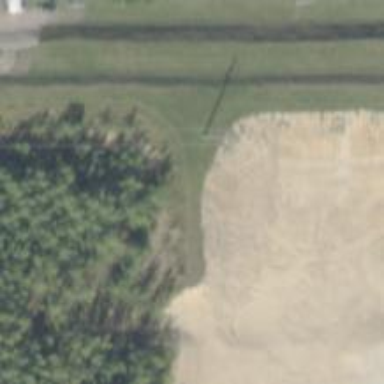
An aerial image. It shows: Power pole.